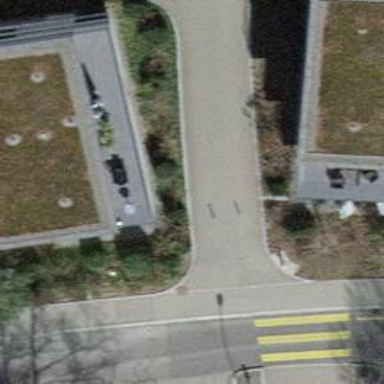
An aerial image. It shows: Bollard.